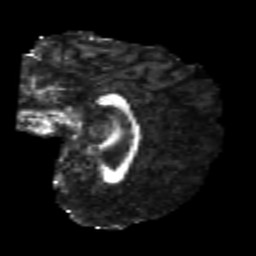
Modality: FA
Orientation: sagittal
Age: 24
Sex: female
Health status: healthy
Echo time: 0.074 s